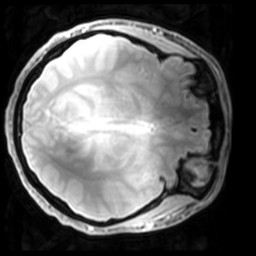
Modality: PDw
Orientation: axial
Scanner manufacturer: philips
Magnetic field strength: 7 T
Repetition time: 0.008 s
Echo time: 0.001974 s